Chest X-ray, AP view. Patient: 39 years old, sex M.
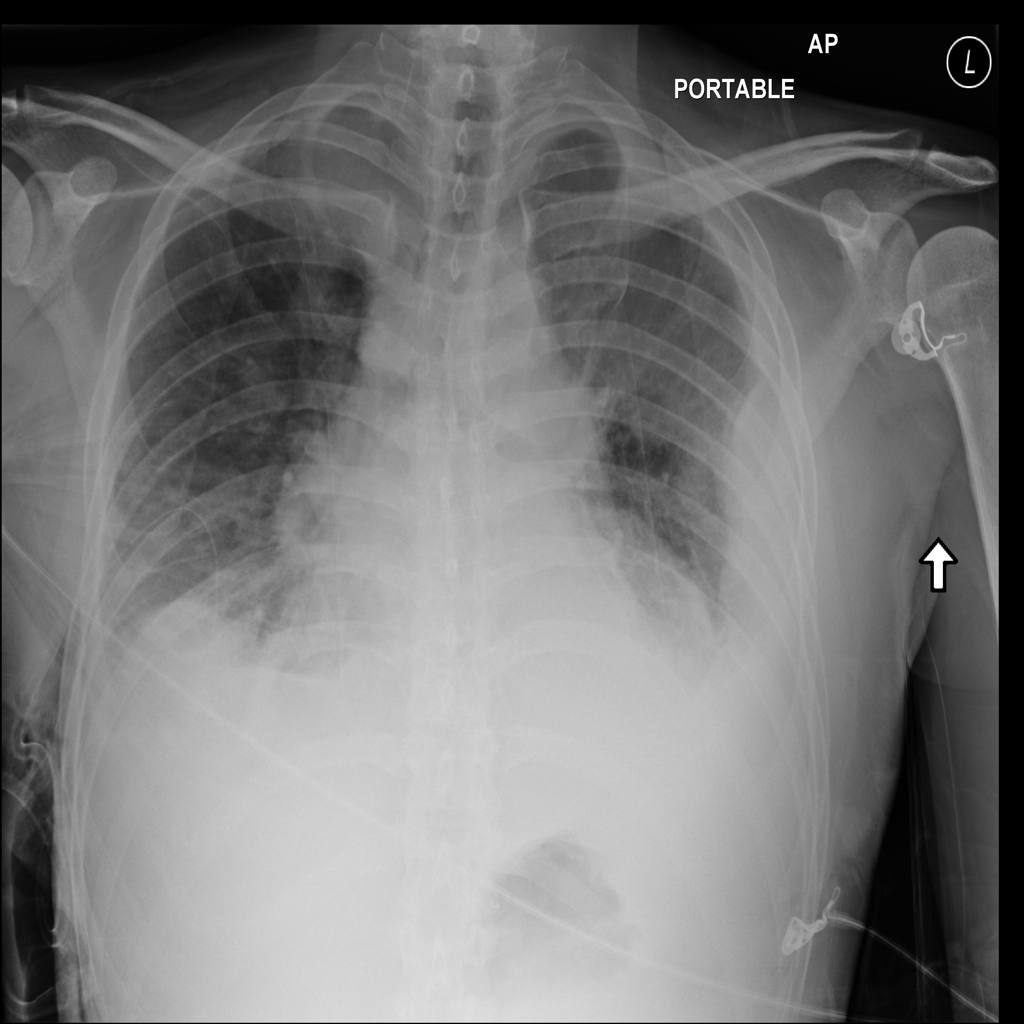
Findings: Atelectasis, Effusion, Emphysema, Pneumothorax